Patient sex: F
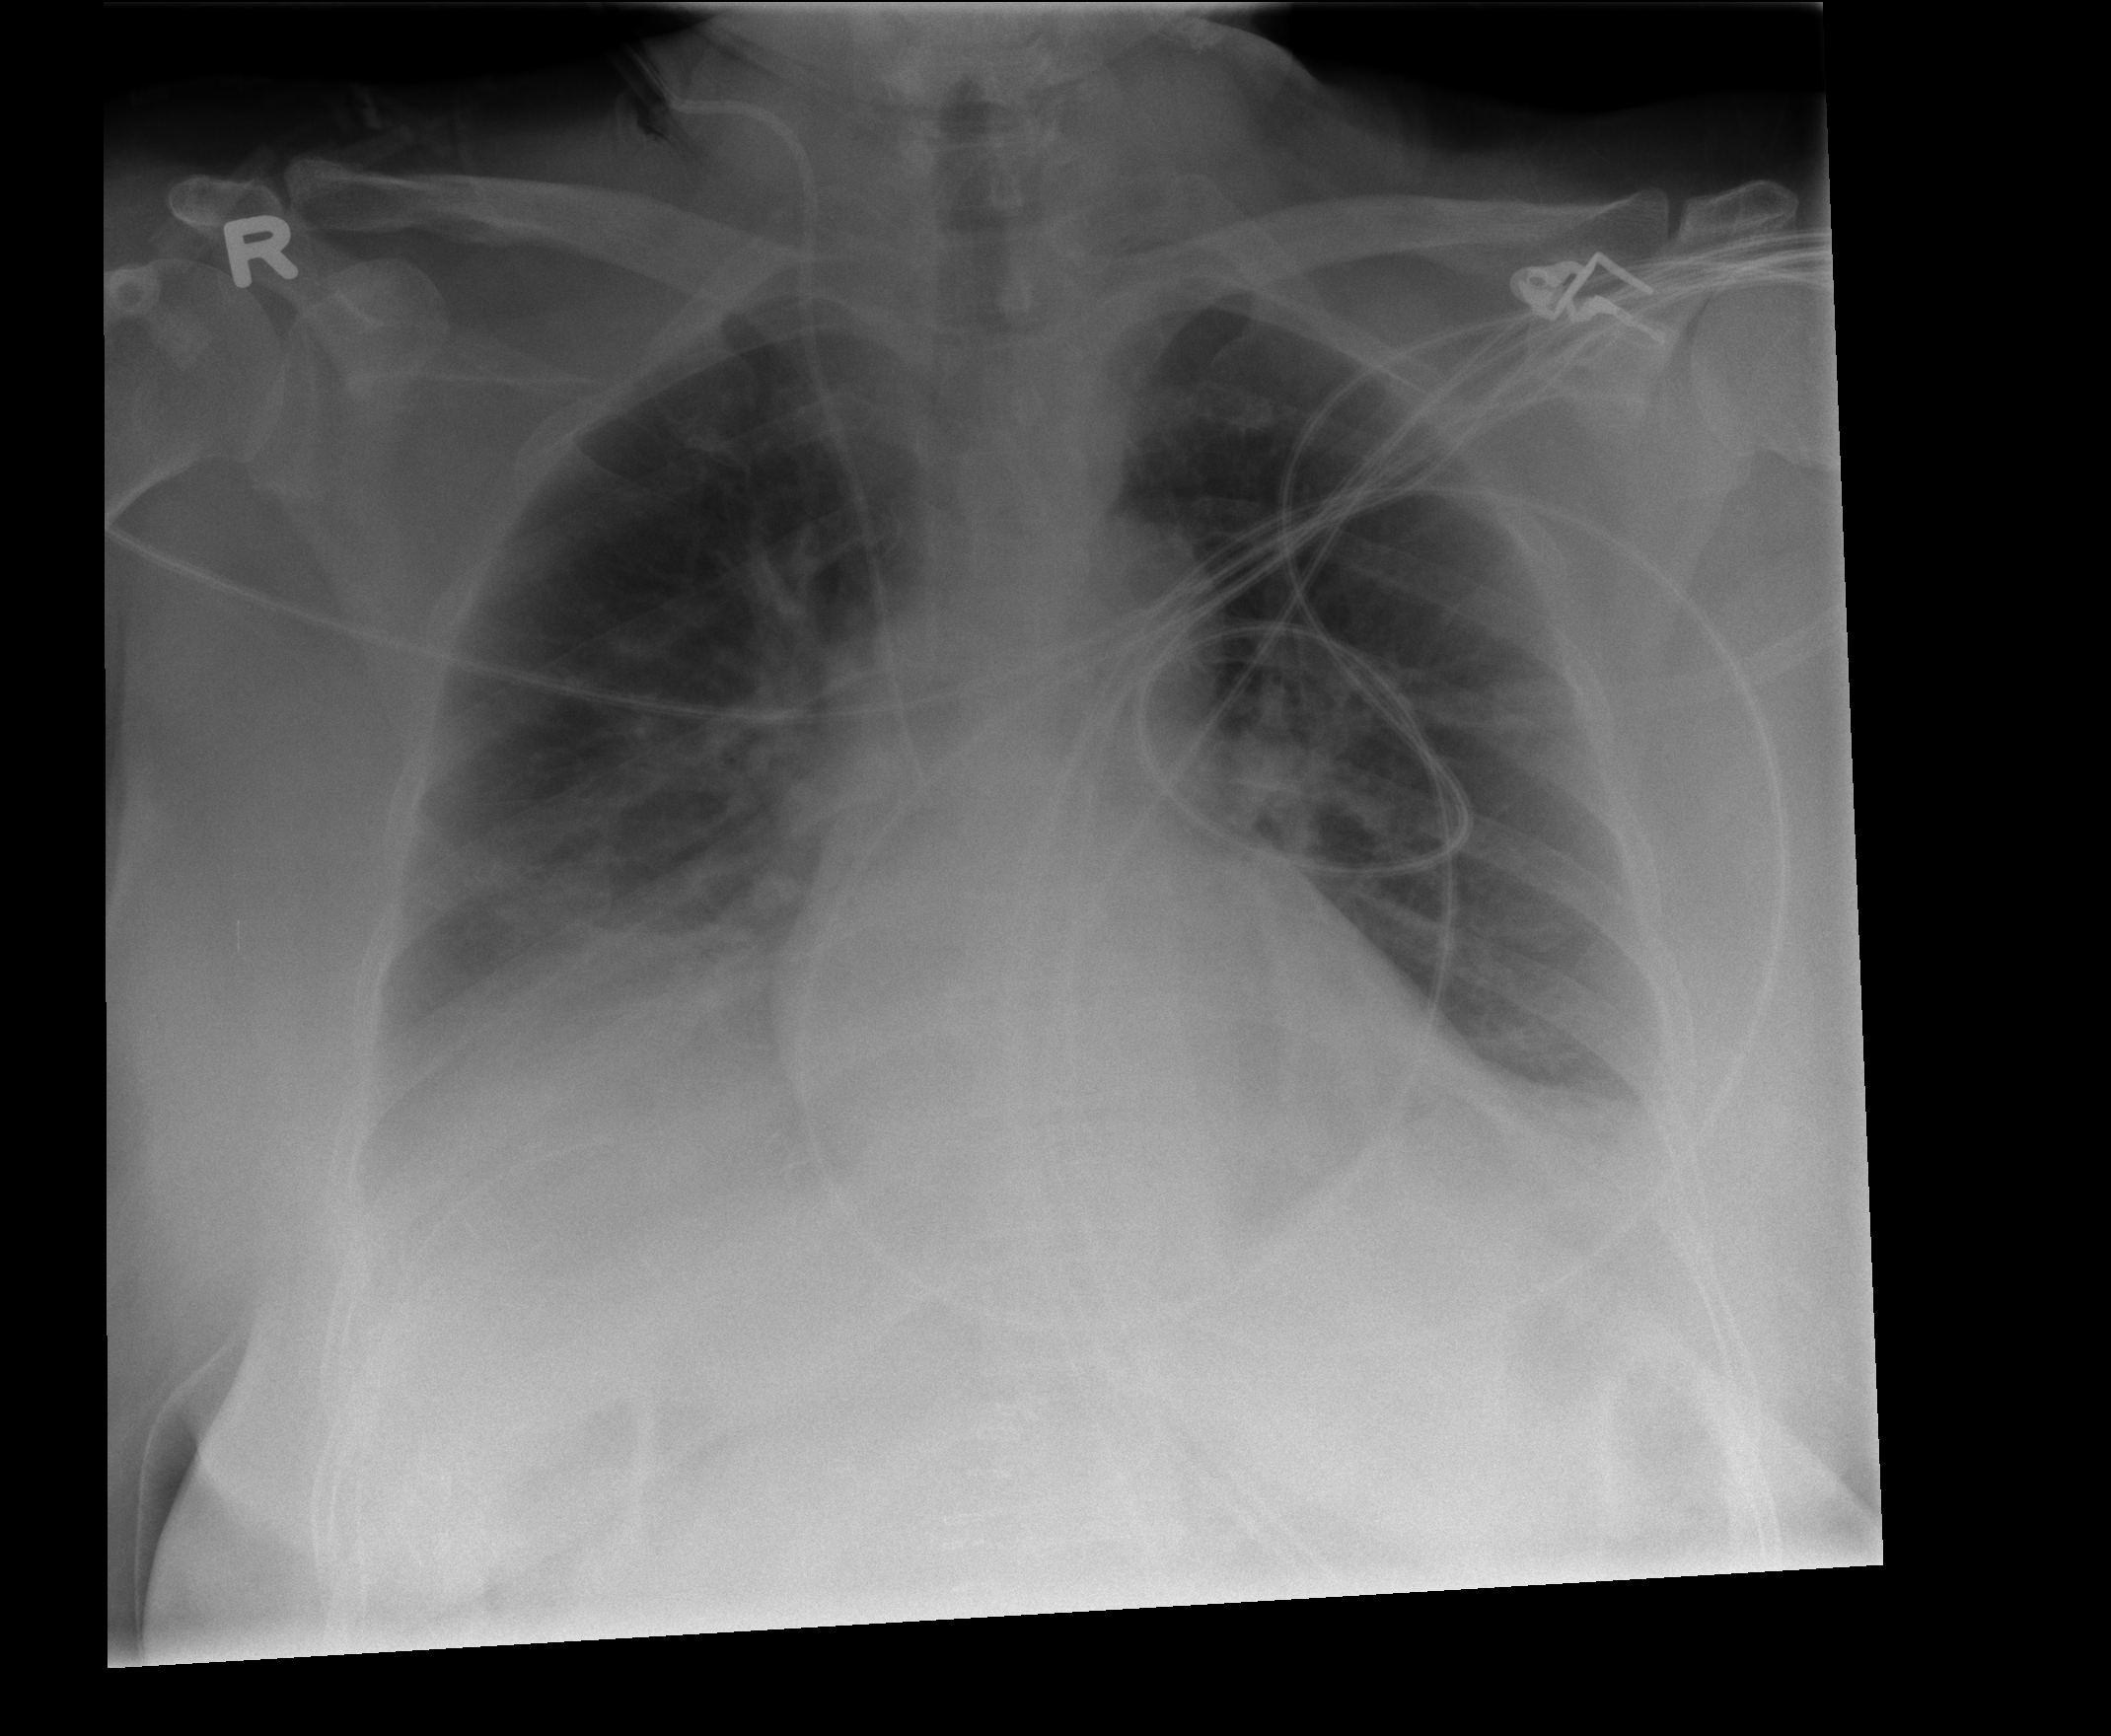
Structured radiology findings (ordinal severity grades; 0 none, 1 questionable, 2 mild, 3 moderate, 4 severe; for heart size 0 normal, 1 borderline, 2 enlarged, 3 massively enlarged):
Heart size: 0
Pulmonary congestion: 1
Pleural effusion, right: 2
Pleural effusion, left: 1
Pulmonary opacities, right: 0
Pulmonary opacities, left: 0
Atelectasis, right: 2
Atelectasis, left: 1